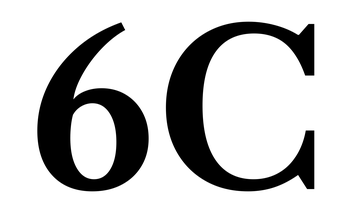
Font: LibreCaslonText_SemiBold